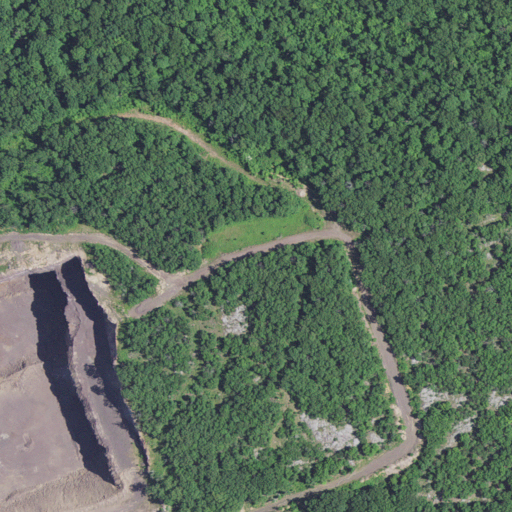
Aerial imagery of mountain in Missouri named Iron Mountain containing deciduous forest, grassland, mixed forest, and shrub